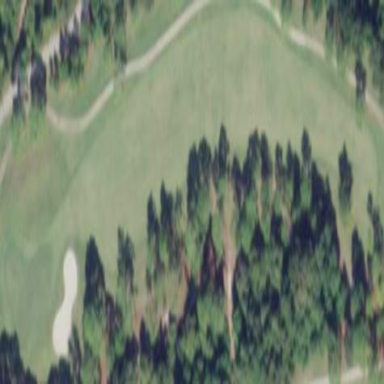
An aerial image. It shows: Grassy area designated as golf fairway.